Field crop: tomato
Growth stage: 1
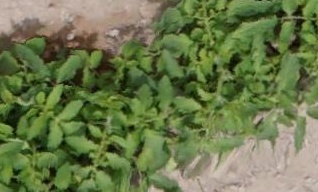
Species: tomato